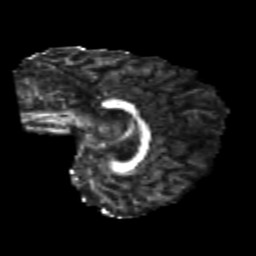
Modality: FA
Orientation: sagittal
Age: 22
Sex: female
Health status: healthy
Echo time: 0.074 s